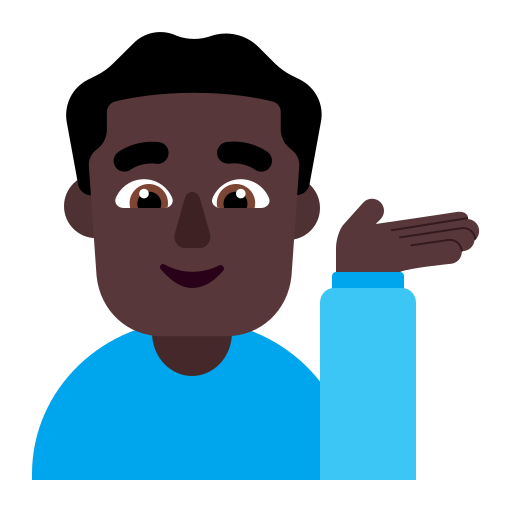
man tipping hand flat dark